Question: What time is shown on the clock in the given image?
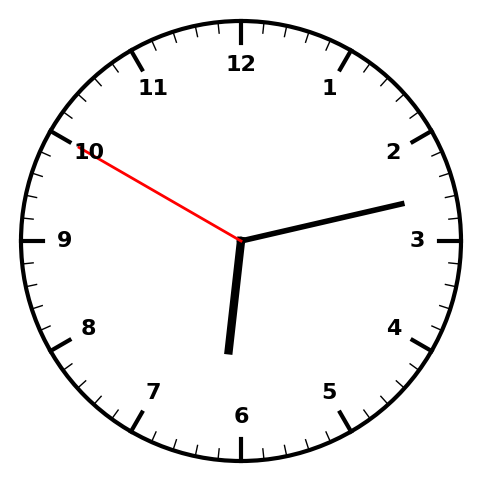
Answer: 06:12:50